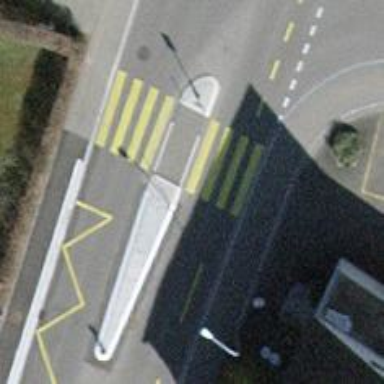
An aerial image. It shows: Zebra crossing with uncontrolled intersection and pedestrian island.